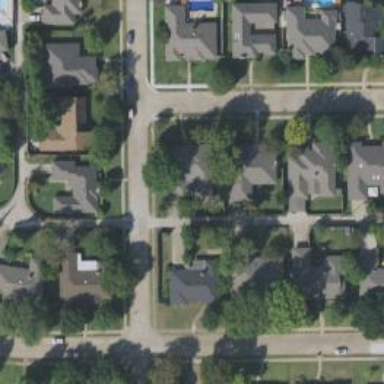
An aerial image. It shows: Alley classified as service road.